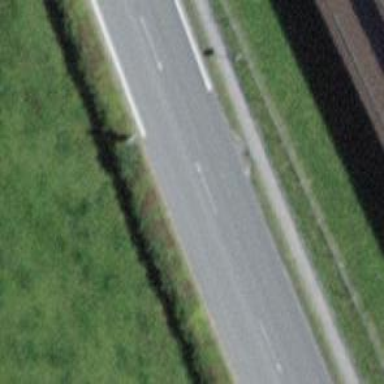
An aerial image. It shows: Hedge barrier.